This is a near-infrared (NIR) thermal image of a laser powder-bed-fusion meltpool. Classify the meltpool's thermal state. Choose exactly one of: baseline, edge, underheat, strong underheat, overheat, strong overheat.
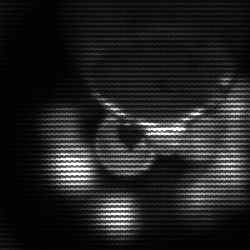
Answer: edge